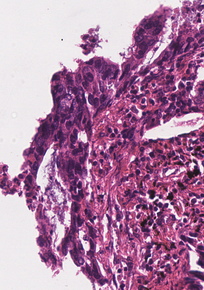
Tumor epithelial tissue: yes
Tumor-associated stroma tissue: yes
Normal tissue: no